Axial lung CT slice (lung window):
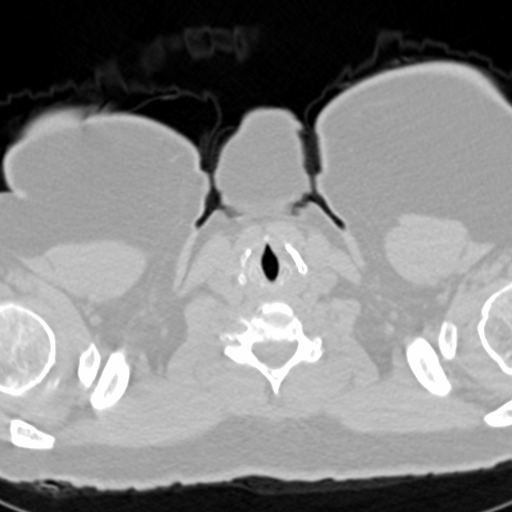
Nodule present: no